Question: I created a schema in MySQL Workbench:

How do I map this to entities in Ebean in Play Framework? In the tutorials they use approach to write a model class, annotate it with '@Entity' and let Play generate the SQL script but there is no concern about data types (e.g. how to set limit on VARCHAR).
What about many-to-many relationships? In my case - should I create an entity class 'UsersScenarios' or should I create a 'Scenario' model with some field containing a collection of 'Users' objects and a 'User' model containing a collection of 'Scenario' objects? Or maybe I should genereate the schema in MySQL Workbench and somehow map it in my application?
Please help me, as I don't have any ORM experience.
EDIT: I did a little test with two models:
EntityA.java:
'''
package models;
import java.util.*;
import play.db.ebean.*;
import play.data.validation.Constraints.*;
import javax.persistence.*;
@Entity
public class EntityA extends Model {
@Id
public Long id;
@Required
public String label;
@ManyToMany
public List<EntityB> entitiesB = new ArrayList<EntityB>();
public static Finder<Long,EntityA> find = new Finder(
Long.class, EntityA.class
);
}
'''
EntityB.java
'''
package models;
import java.util.*;
import play.db.ebean.*;
import play.data.validation.Constraints.*;
import javax.persistence.*;
@Entity
public class EntityB extends Model {
@Id
public Long id;
@Required
public String label;
@ManyToMany
public List<EntityA> entitiesA = new ArrayList<EntityA>();
public static Finder<Long,EntityB> find = new Finder(
Long.class, EntityB.class
);
}
'''
The generated SQL evolution:
'''
create table entity_a (
id bigint auto_increment not null,
label varchar(255),
constraint pk_entity_a primary key (id))
;
create table entity_b (
id bigint auto_increment not null,
label varchar(255),
constraint pk_entity_b primary key (id))
;
create table entity_a_entity_b (
entity_a_id bigint not null,
entity_b_id bigint not null,
constraint pk_entity_a_entity_b primary key (entity_a_id, entity_b_id))
;
create table entity_b_entity_a (
entity_b_id bigint not null,
entity_a_id bigint not null,
constraint pk_entity_b_entity_a primary key (entity_b_id, entity_a_id))
;
alter table entity_a_entity_b add constraint fk_entity_a_entity_b_entity_a_01 foreign key (entity_a_id) references entity_a (id) on delete restrict on update restrict;
alter table entity_a_entity_b add constraint fk_entity_a_entity_b_entity_b_02 foreign key (entity_b_id) references entity_b (id) on delete restrict on update restrict;
alter table entity_b_entity_a add constraint fk_entity_b_entity_a_entity_b_01 foreign key (entity_b_id) references entity_b (id) on delete restrict on update restrict;
alter table entity_b_entity_a add constraint fk_entity_b_entity_a_entity_a_02 foreign key (entity_a_id) references entity_a (id) on delete restrict on update restrict;
'''
So it seems the evolution script is not perfect - why do I need two tables connecting 'EntityA' and 'EntityB'?
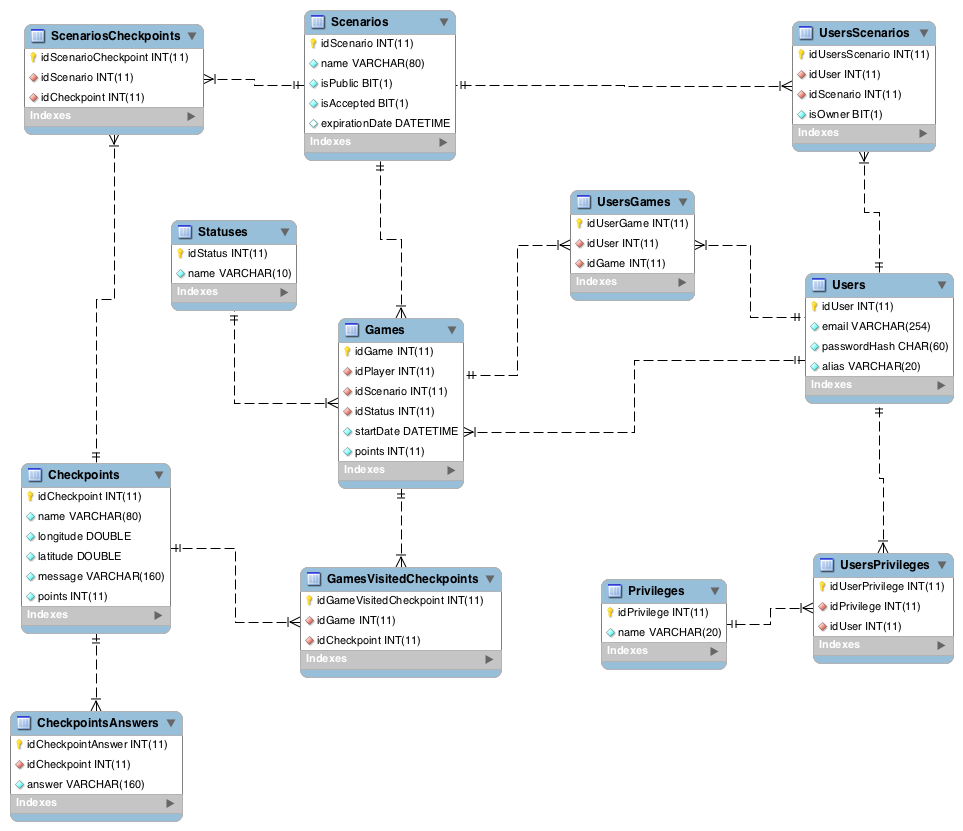
Answer: With relationship you need to define the owner of the relationship.
In your case it should be like this:
'''
@ManyToMany(mappedBy = "entitiesA")
public List<EntityB> entitiesB = new ArrayList<EntityB>();
'''
With it will generate only one bridge table.
Also take a look at these questions, they will give you more understanding:
<URL>
<URL>